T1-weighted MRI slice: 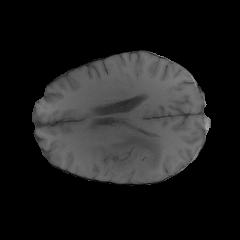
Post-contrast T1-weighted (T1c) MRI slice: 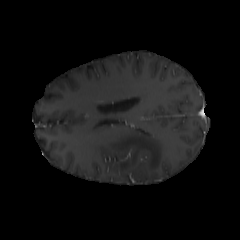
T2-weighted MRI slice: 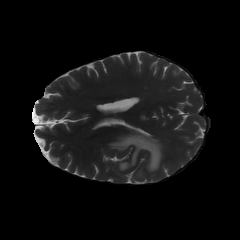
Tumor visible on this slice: yes